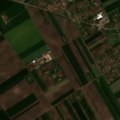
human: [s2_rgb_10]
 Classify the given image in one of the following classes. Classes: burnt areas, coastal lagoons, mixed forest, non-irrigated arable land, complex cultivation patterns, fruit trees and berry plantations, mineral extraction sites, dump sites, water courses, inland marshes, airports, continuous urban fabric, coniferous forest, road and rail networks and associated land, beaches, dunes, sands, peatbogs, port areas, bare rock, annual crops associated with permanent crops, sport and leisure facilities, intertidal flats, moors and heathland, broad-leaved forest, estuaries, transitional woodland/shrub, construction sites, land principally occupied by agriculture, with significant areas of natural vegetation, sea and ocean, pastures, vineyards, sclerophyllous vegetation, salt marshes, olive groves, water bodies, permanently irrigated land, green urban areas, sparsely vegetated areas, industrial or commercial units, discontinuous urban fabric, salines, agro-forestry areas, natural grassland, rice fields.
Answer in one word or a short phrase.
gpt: discontinuous urban fabric, non-irrigated arable land, complex cultivation patterns